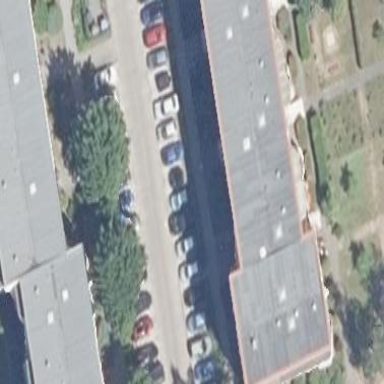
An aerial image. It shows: Parking area with surface.